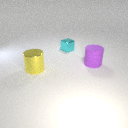
small cyan metal cube behind large purple rubber cylinder